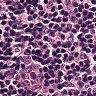
Metastatic tissue present: no